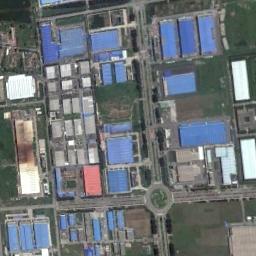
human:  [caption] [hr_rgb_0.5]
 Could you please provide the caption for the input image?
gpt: Neatly planned factories and roads in an industrial area with large green areas .

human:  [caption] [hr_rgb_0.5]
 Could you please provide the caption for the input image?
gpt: The industrial area has some neatly arranged workshops, Green areas and a roundabout .

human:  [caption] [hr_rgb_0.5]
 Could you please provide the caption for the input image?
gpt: Many houses of different shapes are in the industrial area .

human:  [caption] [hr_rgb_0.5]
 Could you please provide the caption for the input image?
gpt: The buildings in the industrial area are juxtaposed .

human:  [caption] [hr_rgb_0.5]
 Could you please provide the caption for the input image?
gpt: There are some blue buildings and green lawns on the industrial area .